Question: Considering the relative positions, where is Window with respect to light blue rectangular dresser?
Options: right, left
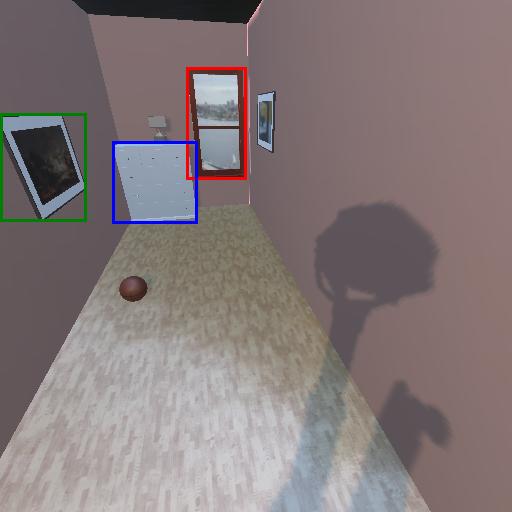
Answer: right